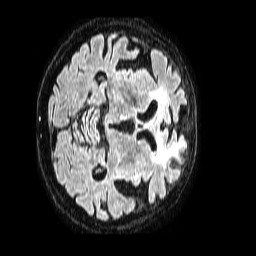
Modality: FLAIR
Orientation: axial
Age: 70
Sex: male
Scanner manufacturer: philips
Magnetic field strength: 1.5 T
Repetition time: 4.8 s
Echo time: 0.3 s